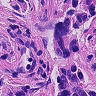
Metastatic tissue present: yes